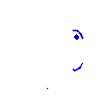
Particle: electron